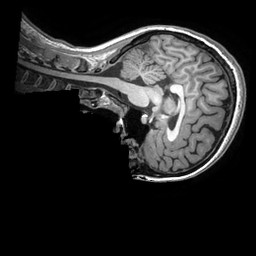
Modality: T1w
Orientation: sagittal
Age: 24
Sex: female
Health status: healthy
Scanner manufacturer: ge